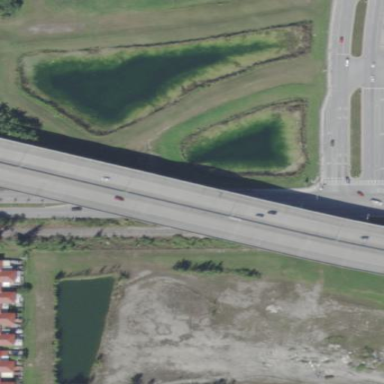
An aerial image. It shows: Man-made bridge.